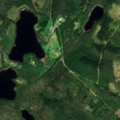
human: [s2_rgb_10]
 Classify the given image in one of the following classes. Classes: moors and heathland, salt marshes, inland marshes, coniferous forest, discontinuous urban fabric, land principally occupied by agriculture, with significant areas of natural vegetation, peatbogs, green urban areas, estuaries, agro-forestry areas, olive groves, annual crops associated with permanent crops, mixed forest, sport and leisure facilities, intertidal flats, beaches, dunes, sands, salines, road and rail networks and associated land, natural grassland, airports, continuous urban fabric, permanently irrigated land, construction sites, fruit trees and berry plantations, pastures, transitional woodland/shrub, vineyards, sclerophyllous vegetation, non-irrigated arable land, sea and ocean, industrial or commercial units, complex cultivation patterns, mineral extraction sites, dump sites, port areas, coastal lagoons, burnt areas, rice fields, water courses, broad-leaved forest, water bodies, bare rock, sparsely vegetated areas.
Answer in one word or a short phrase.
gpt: broad-leaved forest, coniferous forest, mixed forest